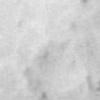
Label: no_change